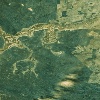
Label: land